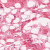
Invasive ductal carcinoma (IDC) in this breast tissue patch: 0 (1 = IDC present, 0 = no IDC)